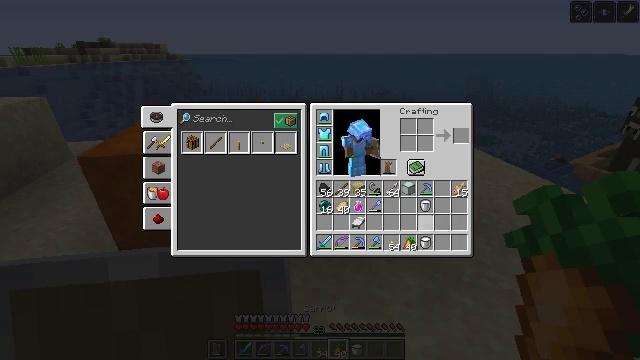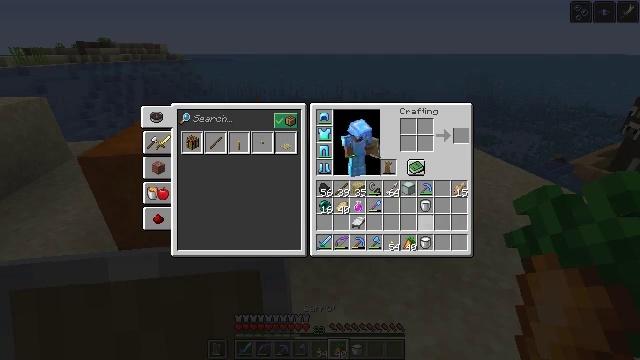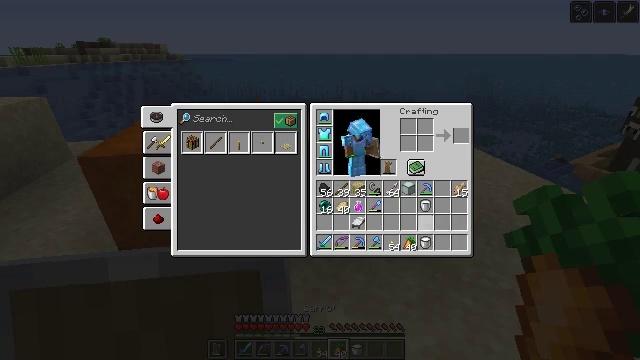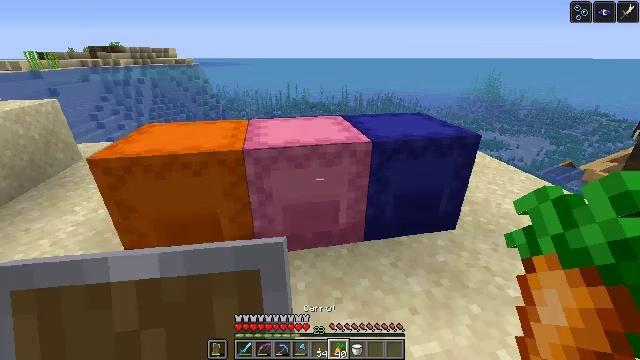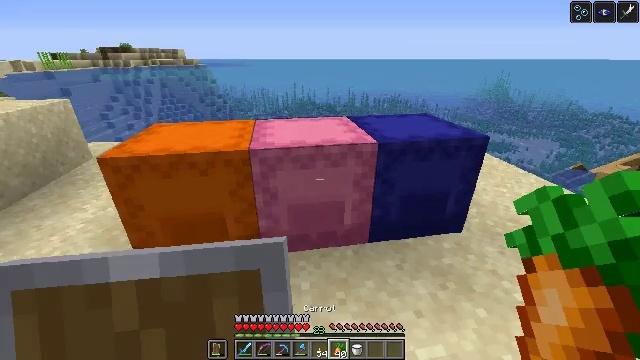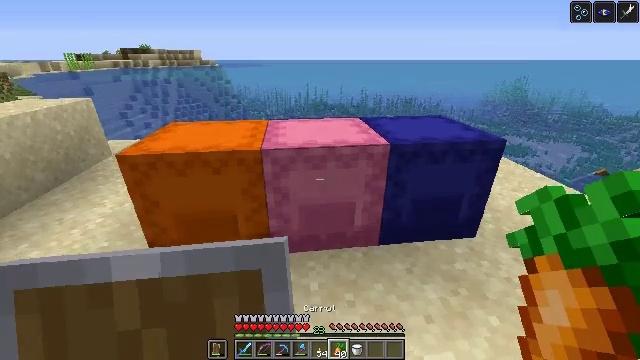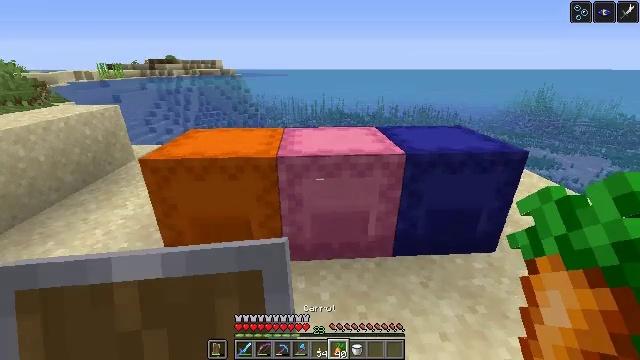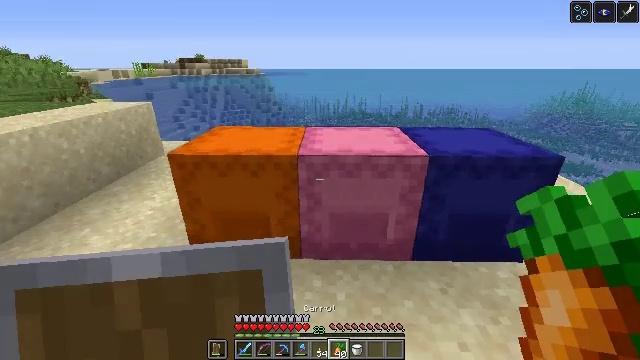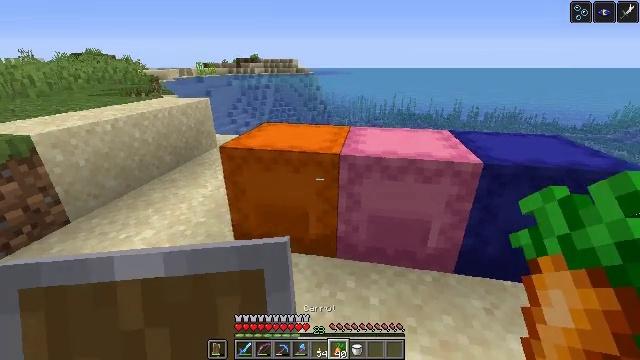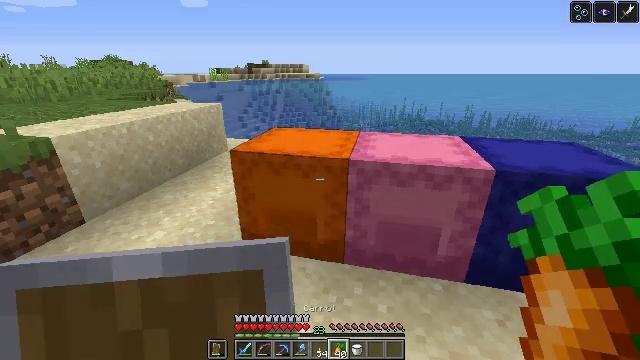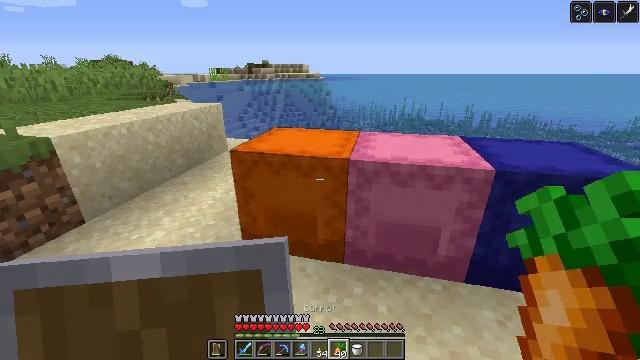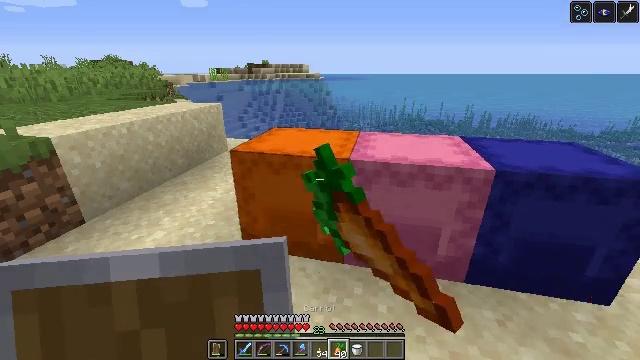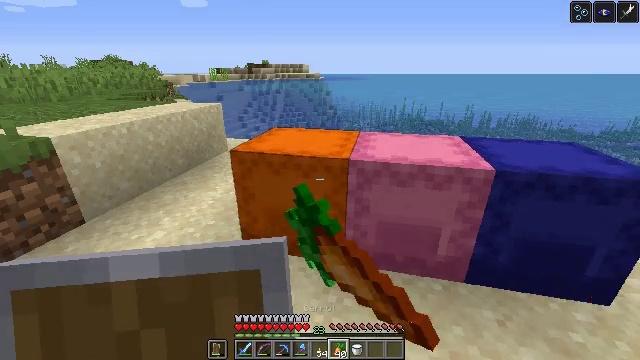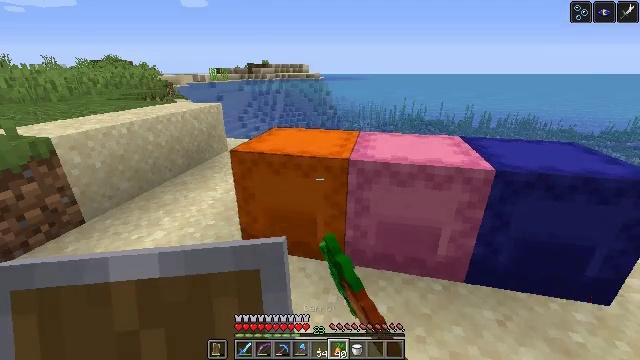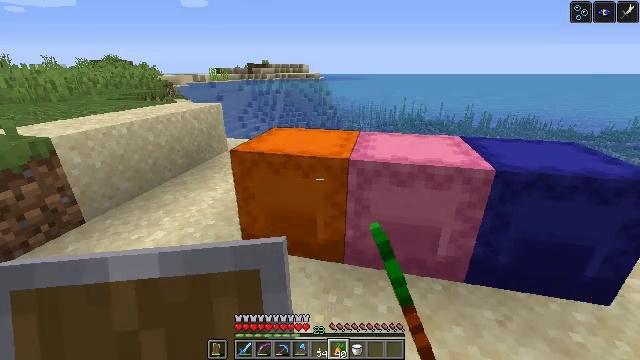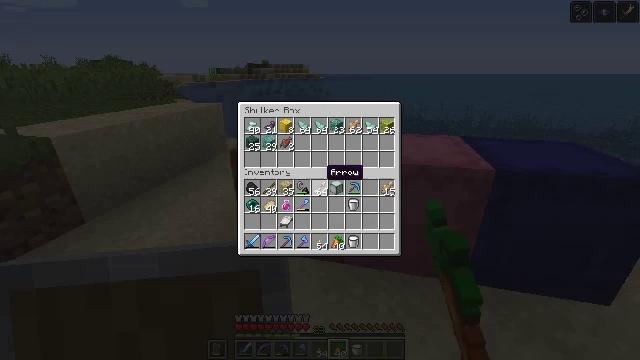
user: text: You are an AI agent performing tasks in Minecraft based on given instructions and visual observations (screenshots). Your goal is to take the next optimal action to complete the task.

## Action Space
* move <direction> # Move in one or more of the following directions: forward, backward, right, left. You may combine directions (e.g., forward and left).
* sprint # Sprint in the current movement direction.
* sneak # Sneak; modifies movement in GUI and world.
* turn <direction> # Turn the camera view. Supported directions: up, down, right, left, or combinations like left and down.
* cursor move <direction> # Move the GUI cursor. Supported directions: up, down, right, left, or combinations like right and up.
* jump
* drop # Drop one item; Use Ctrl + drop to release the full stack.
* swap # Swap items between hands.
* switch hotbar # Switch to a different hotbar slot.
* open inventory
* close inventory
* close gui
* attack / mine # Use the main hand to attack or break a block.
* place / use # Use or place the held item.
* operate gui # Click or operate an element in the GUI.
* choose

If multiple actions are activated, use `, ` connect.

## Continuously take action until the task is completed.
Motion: motion action
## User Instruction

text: Mine the orange shulker box.
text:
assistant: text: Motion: cursor move up
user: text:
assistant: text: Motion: no_op
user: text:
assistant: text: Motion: cursor move left
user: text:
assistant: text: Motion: turn left
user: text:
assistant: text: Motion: turn left
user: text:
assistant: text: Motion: turn left and up
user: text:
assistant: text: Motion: turn left
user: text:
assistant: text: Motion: turn left
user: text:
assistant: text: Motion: turn left and up
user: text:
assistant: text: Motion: use / place
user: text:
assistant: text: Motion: use / place
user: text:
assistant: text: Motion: no_op
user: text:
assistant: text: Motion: no_op
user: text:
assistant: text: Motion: no_op
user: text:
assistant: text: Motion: no_op
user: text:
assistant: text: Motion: no_op
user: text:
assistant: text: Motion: no_op
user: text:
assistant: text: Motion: sneak, cursor move right
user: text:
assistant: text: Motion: sneak
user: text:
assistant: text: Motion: sneak
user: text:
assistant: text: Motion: sneak
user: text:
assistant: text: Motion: sneak, operate gui
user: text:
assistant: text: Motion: sneak, operate gui
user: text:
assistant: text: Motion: sneak, cursor move right
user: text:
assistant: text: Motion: no_op
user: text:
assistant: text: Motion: operate gui
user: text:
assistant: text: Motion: operate gui
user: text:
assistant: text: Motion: cursor move left
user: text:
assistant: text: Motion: no_op
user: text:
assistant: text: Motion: operate gui